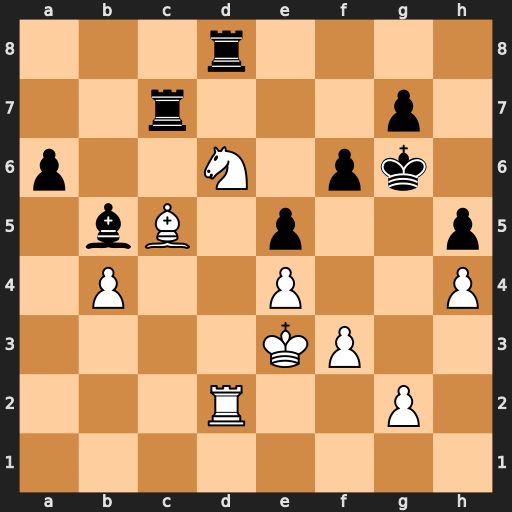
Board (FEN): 3r4/2r3p1/p2N1pk1/1bB1p2p/1P2P2P/4KP2/3R2P1/8
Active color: w
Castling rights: -
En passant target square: -
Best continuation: Nxb5 Rxd2 Nxc7